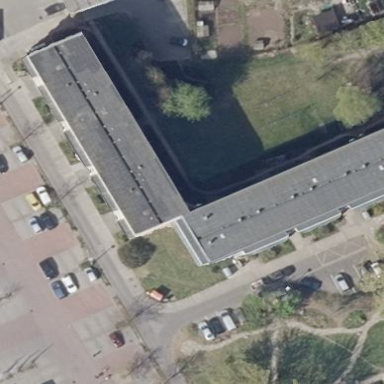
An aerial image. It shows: Apartment building with flat roof.